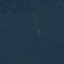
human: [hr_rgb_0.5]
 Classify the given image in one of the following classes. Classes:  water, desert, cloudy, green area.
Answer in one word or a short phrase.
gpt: green area